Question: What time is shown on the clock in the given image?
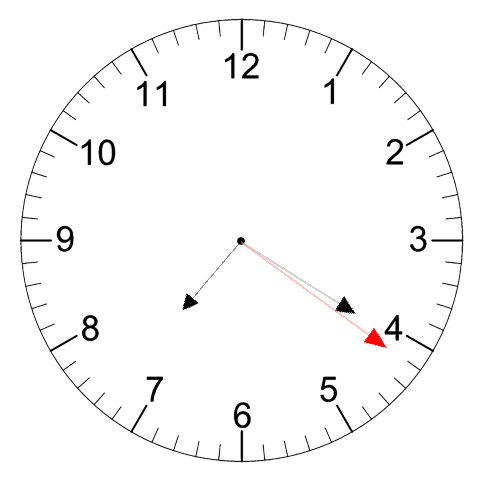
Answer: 07:20:21